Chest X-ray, PA view. Patient: 29 years old, sex M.
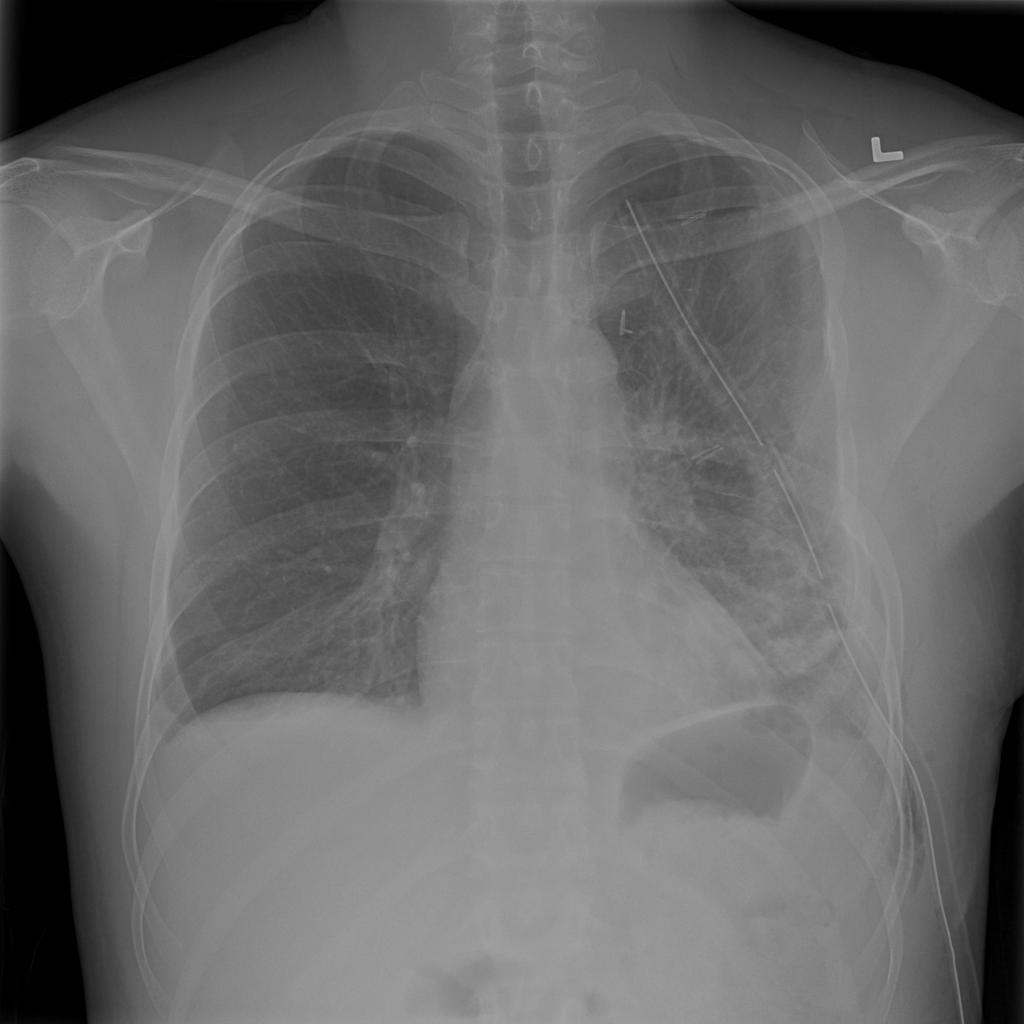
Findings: No Finding